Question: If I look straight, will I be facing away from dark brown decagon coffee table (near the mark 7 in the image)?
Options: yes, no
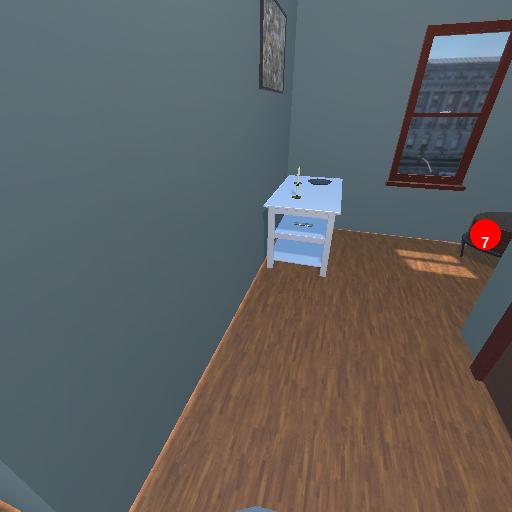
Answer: yes